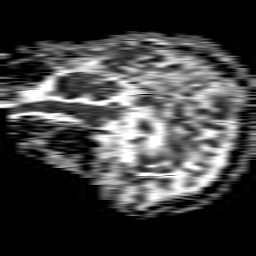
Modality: ADC
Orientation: sagittal
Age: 64
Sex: female
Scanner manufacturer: philips
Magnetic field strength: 1.5 T
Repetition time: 4.6 s
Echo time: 0.09059 s